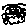
Label: cloud